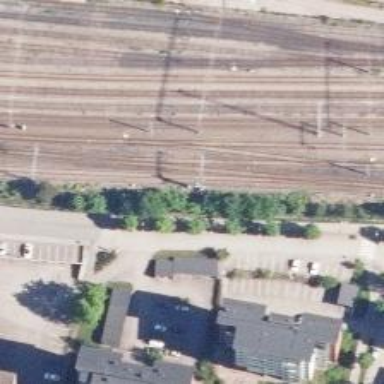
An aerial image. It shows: Railway track with continuous electrified contact line.